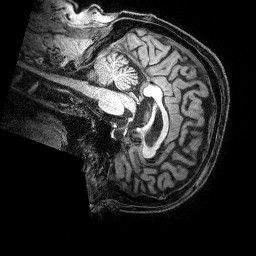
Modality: T1w
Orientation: sagittal
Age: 68
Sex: male
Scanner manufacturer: siemens
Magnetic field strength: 3 T
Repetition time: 2.5 s
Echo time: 0.00369 s